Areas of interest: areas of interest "Zonson Heavy Industry Ningxiang Industrial Park"
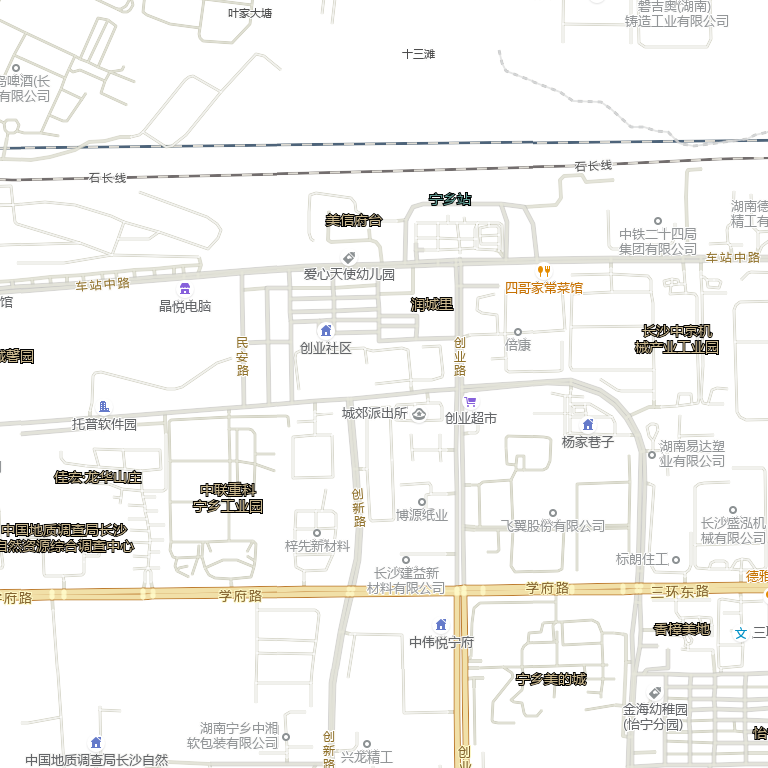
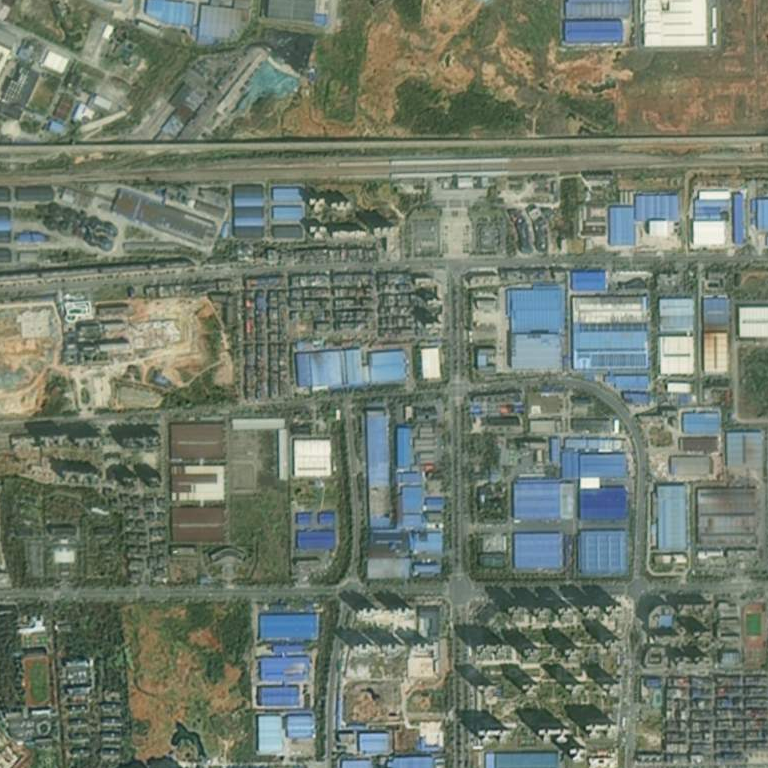